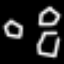
Label: octagon